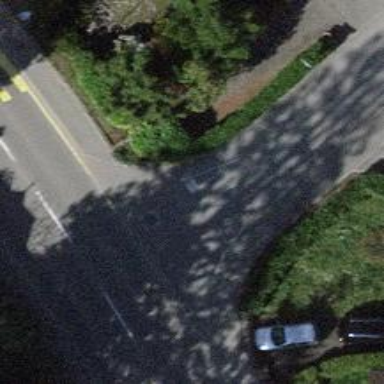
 there is asphalt sidewalk with raised kerb."